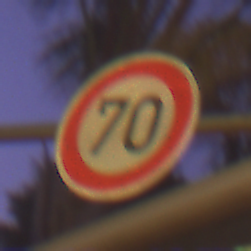
Verkehrszeichen: Geschwindigkeit70
Umgebung: Outdoor, Urban
Tageszeit: Night
Wetter: Clear
Licht: Artificial
Jahreszeit: NotSpecified
Kontrast: HighContrast